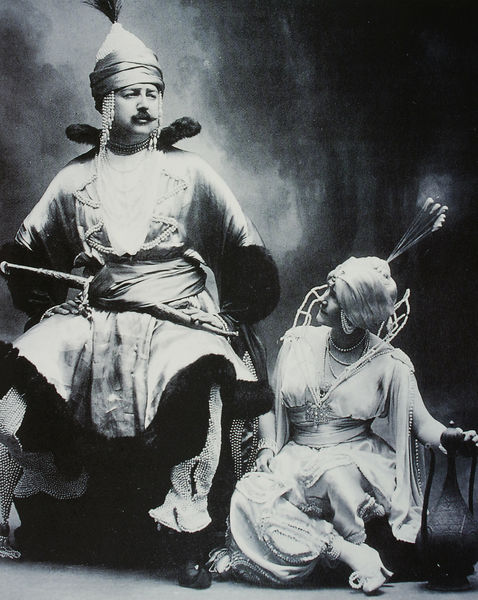
Titel: Festkostüm von Paul Poiret
Künstler: Mario Nunes Vais
Standort: viele Standorte
Institution: viele Standorte
Schlagwörter: feder, mann, umhang, weiß, menschen, sitzen, frankreich, frau, grau, hut, kleid, kopfbedeckungen, schmuck, schwarz, stuhl, szene, blick, dame, gürtel, bart, flasche, hose, mütze, schnurrbart, augen, federn, kragen, messer, pelz, salome, herr, portrait, porträt, gewand, kostüm, mantel, pose, sitzend, paar, bühne, theater, tänzerin, perlen, seide, kanne, krug, vase, fell, schärpe, schuhe, zöpfe, kette, hof, figuren, kaiser, verkleidung, schnauzbart, halskette, schauspiel, foto, fotografie, photographie, gefäß, orient, orientalisch, asien, schwarz weiß, schwert, säbel, ketten, waffe, scheich, helm, herrscher, photo, tracht, stück, karaffe, arabisch, harem, konkubine, pelzmantel, dolch, krieger, kostüme, sklavin, speer, sebel, schauspieler, indien, kopfschmuck, turban, fantasie, arabien, islam, osmanisch, perser, persien, zar, sultan, schnabelschuhe, masken, türke, kaftan, ampore, mongolei, hure, pascha, mann und frau, maskierung, gewabd, turbahn, perlkette, sänel, lawrence, #weiss, hunne, zahr